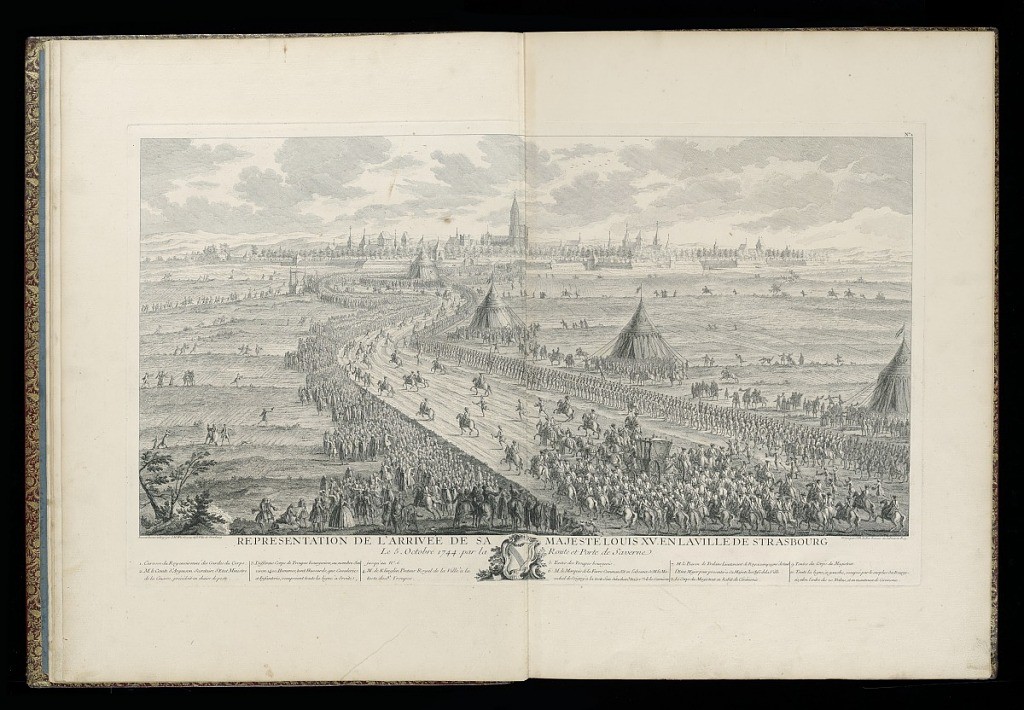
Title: REPRESENTATION DE L’ARRIVÉE DE SA MAJESTÉ LOUIS XV EN LA VILLE DE STRASBOURG Le 5. Octobre 1744 par la Route et Porte de Saverne
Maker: Johann Martin Weis, French, 1711 - 1751
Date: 1745
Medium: Etching and engraving on paper
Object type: Print
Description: A view of the king's arrival into the city of Strasbourg, in a carriage accompanied by soldiers on horseback. Soldiers and crowds line the road to watch. Tents are set up along the way with the city visible in the background. The plate is titled, signed, numbered, with a legend, and features the Strasbourg coat of arms.